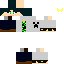
A male skeleton skin with dark skin, wearing brown long hair dressed in a green_skin armor chest and black pants, featuring a closed mouth.